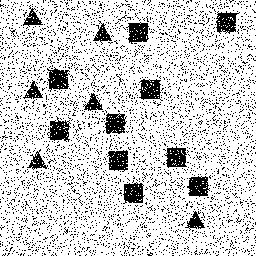
Squares: 10
Triangles: 6
Stars: 0
Total shapes: 16